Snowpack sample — Snodgrass Mountain, Crested Butte, Colorado (2/4/25, 12:06 PM MST)
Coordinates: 38.923, -106.968
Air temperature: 35 °F
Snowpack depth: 80 cm
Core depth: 80 cm
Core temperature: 32 °F
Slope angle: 14°, slope face: 78°
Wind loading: low
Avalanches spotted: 0
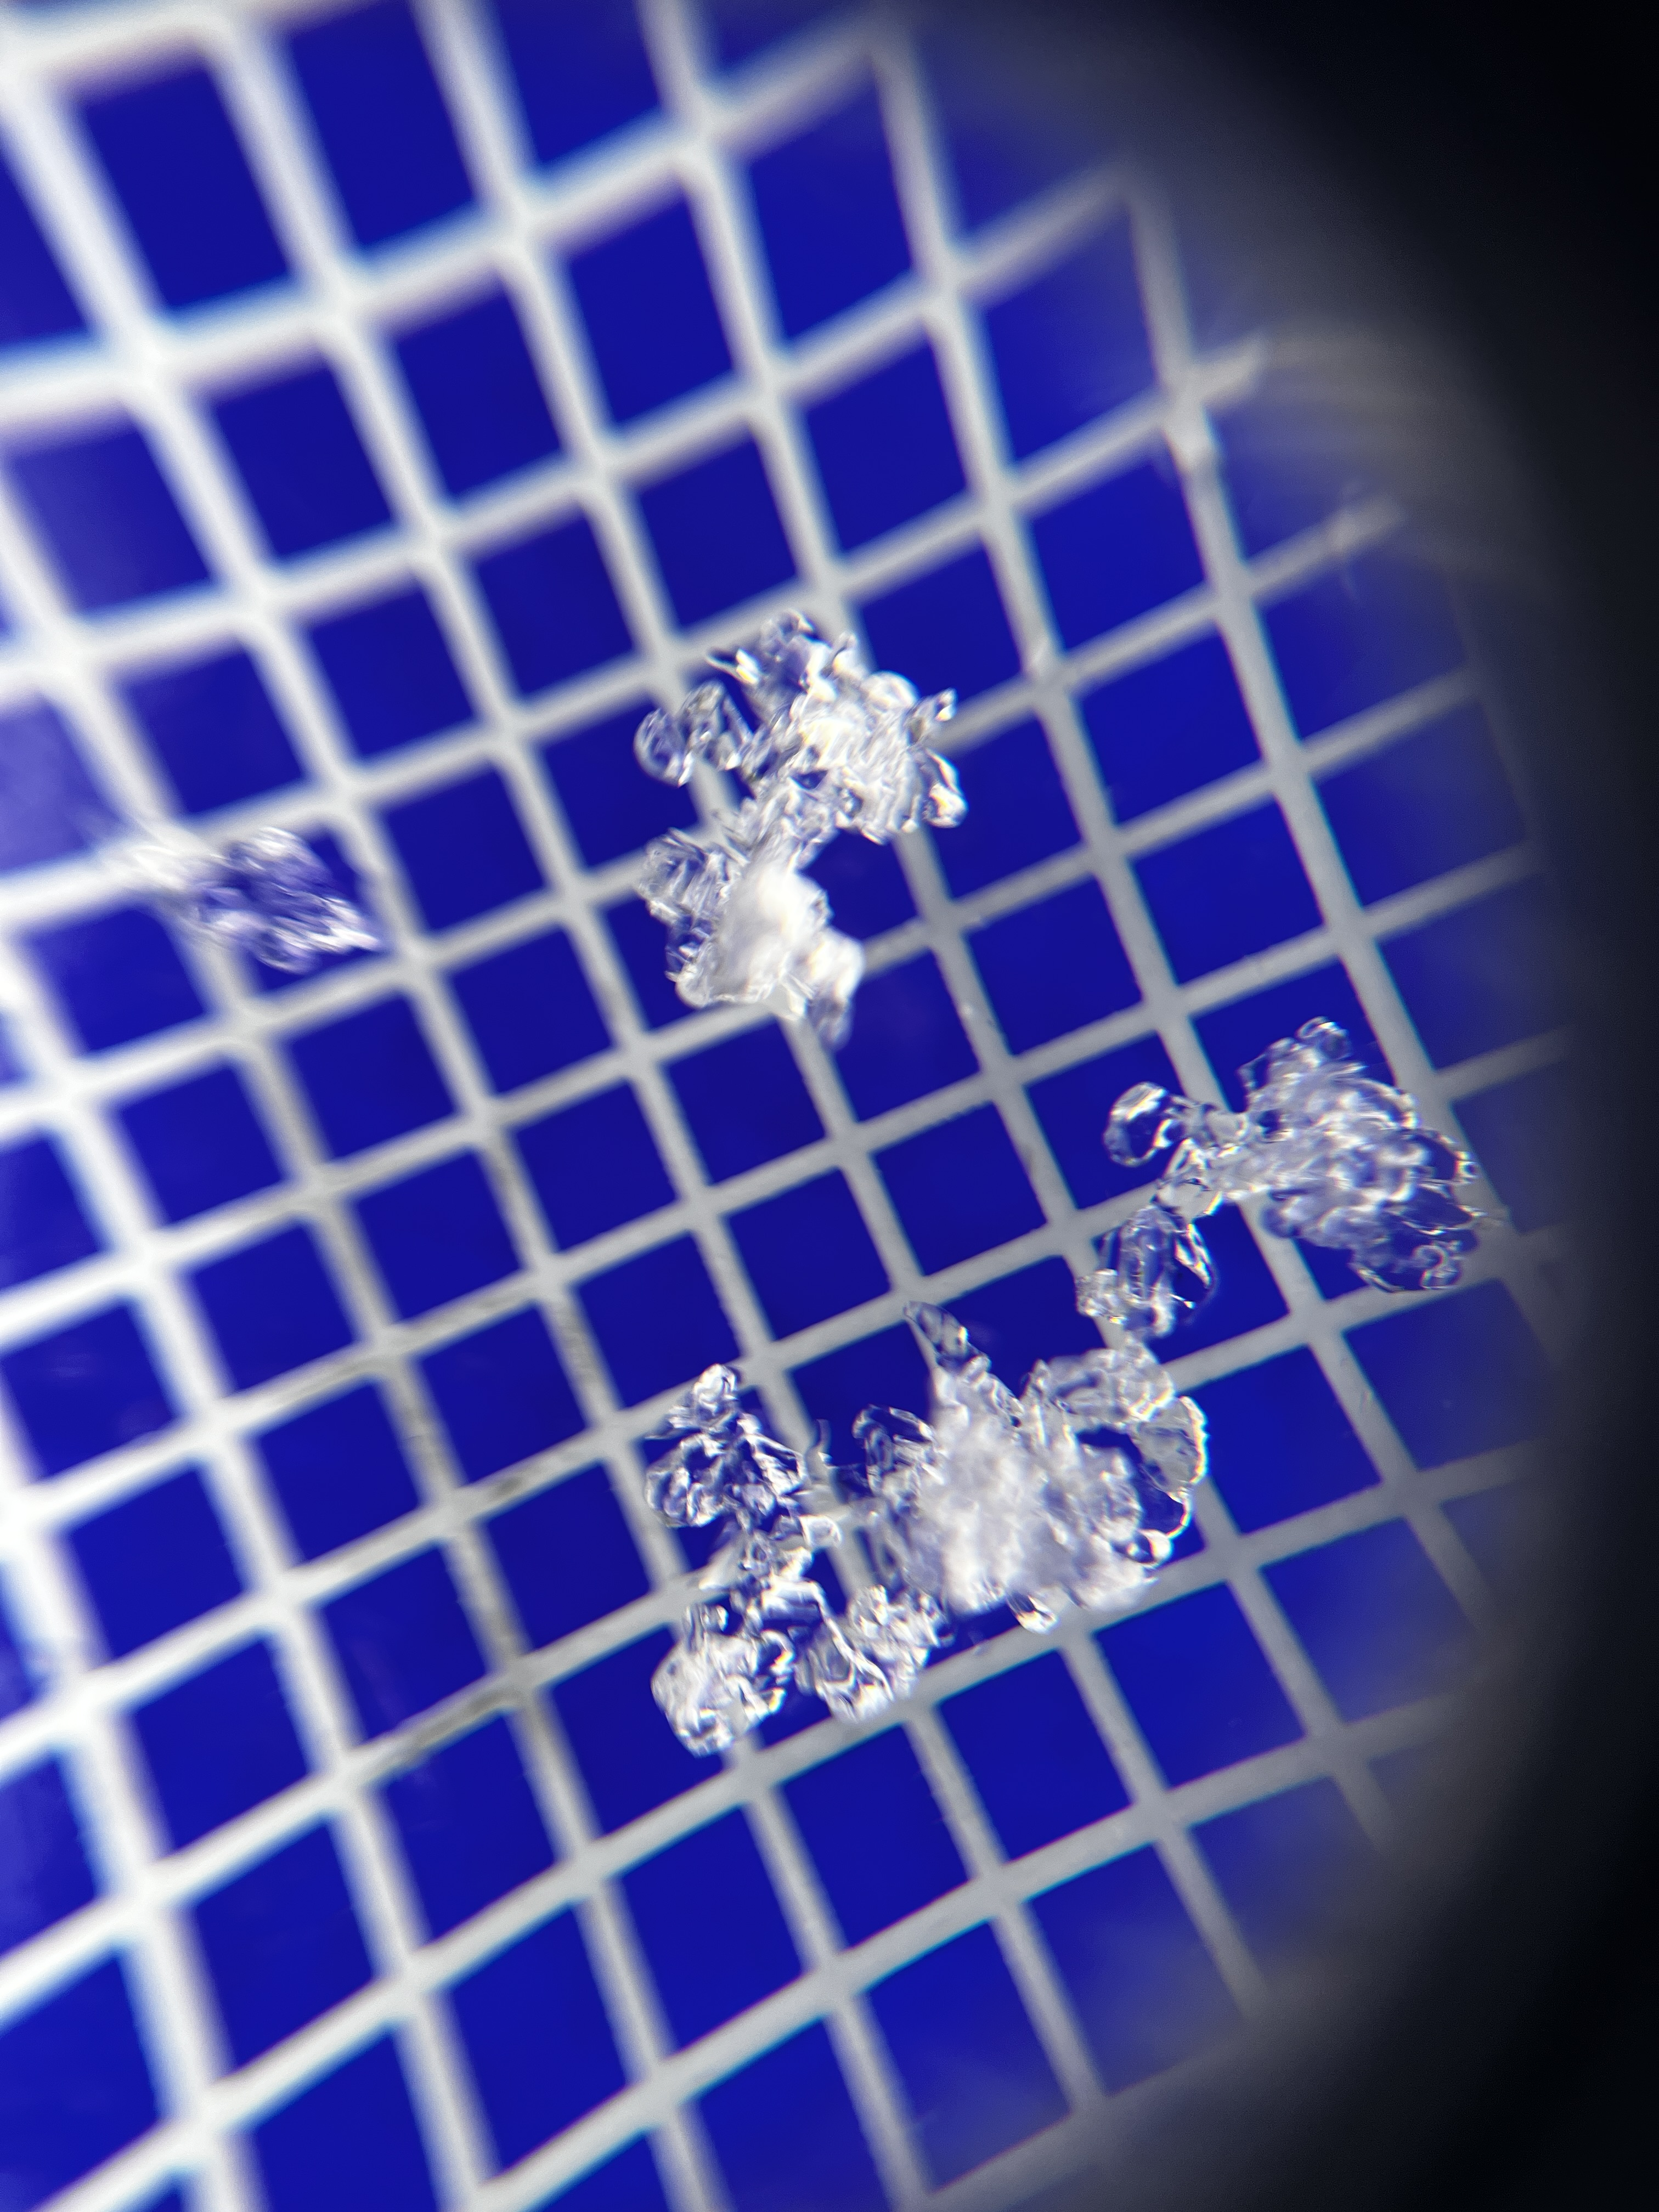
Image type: magnified_profile
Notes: No avalanches nearby, unusually warm weather for the last month reported by residents, Collected 25 yards from treeline